Interaction volume radius: 5 \u00c5
Interaction volume height: 40 \u00c5
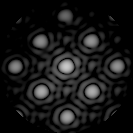
Disorder parameter: 0.04408